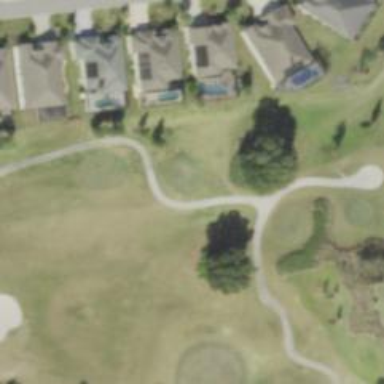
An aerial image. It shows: Path designated for golf carts.